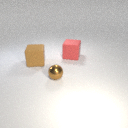
large red rubber cube behind large brown rubber cube